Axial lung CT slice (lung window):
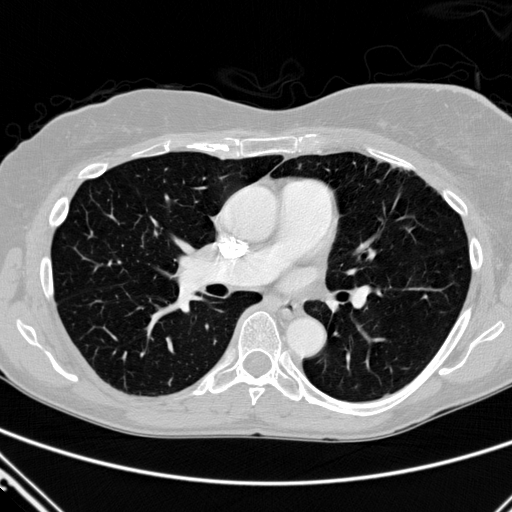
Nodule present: no